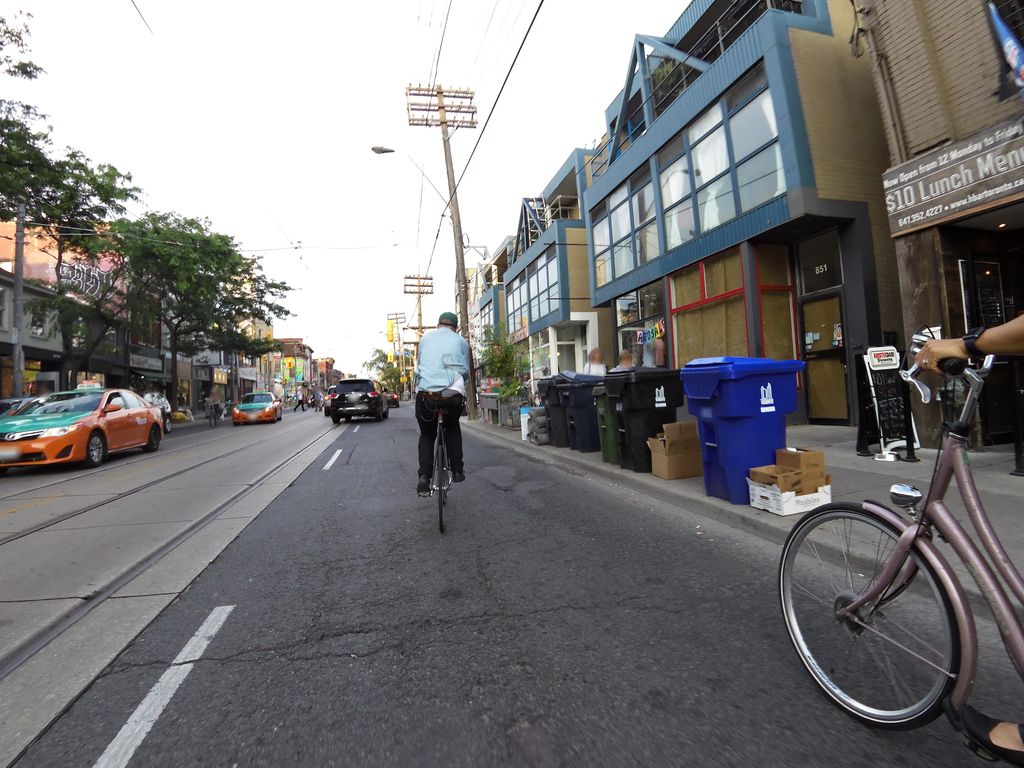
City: toronto